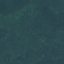
Land use / land cover class: Forest